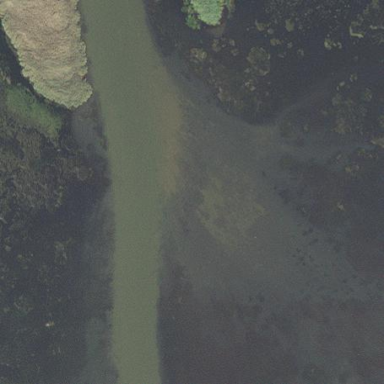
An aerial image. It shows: Tidal marsh wetland.